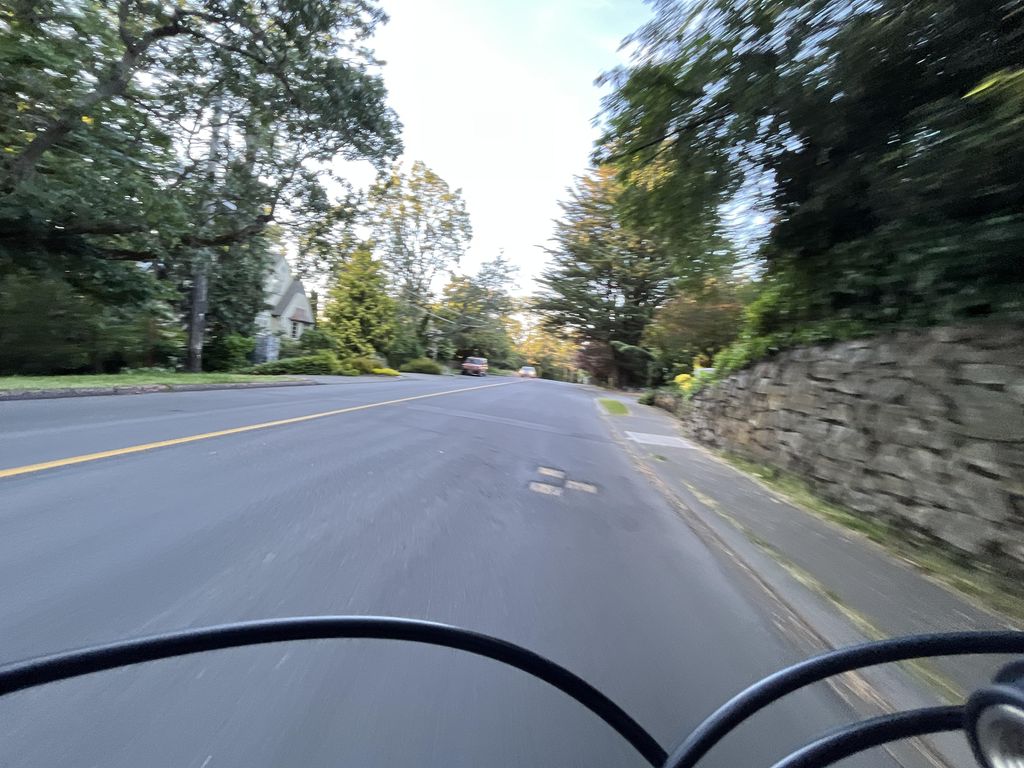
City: victoria